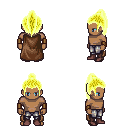
a pixel art fantasy rpg character, male body template, human, dark skin, brown cape, metal pants, gold long topknot hairstyle, leather bracers, maroon shoes, four views (front, back, left, right), 2x2 character sprite sheet, small pixel art, hard edges, no anti-aliasing